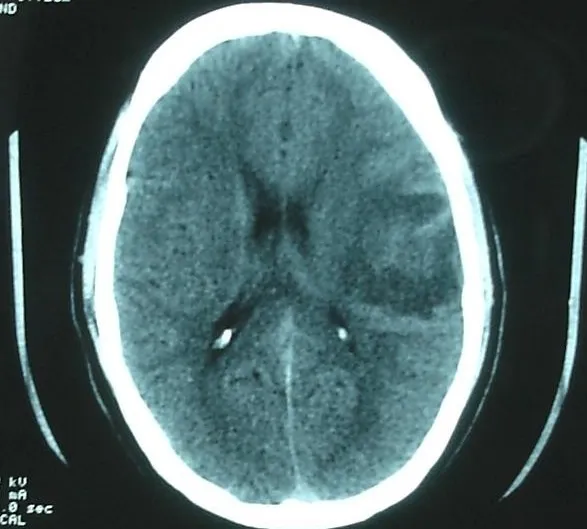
CT image showing a heterogeneous mass with surrounding brain edema in the left temporal region.
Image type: radiology (ct)